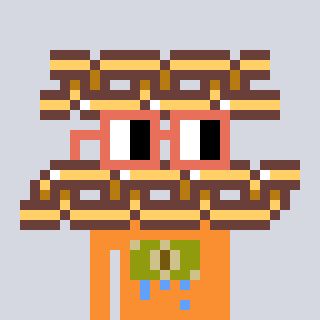
a pixel art character with square orange glasses, a chain-shaped head and a orange-colored body on a cool background